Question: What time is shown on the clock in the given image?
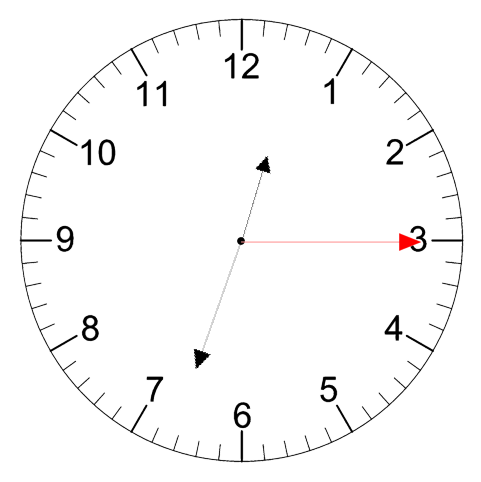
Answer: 12:33:15